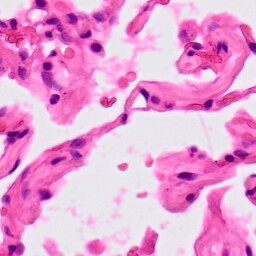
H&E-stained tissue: Lung